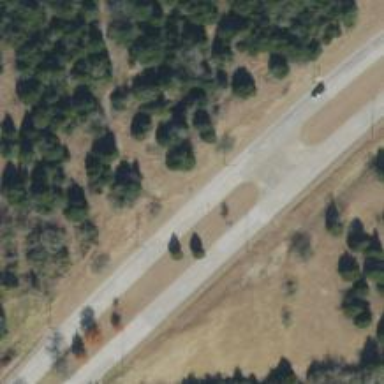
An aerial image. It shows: Secondary link road.